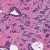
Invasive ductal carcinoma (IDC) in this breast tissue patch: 0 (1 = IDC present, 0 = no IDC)